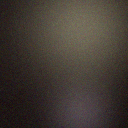
Screen state: off